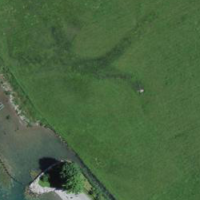
EUNIS habitat code: 25
Species observed at this site:
Halyzia sedecimguttata